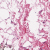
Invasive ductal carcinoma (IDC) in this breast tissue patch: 0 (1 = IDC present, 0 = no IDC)